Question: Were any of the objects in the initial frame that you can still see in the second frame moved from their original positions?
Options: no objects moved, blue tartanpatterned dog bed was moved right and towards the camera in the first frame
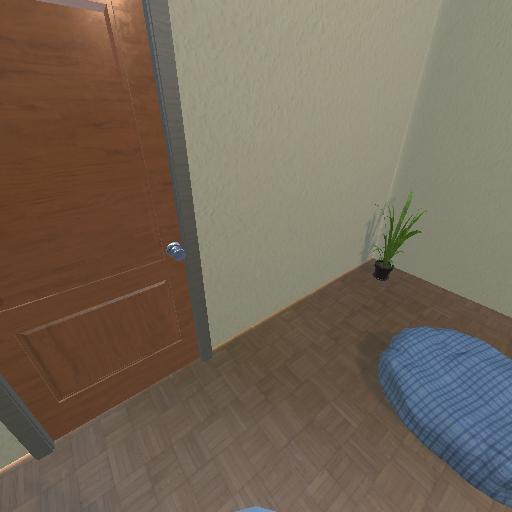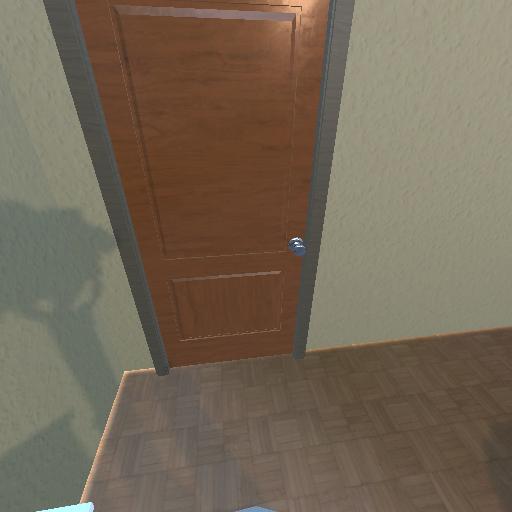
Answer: no objects moved